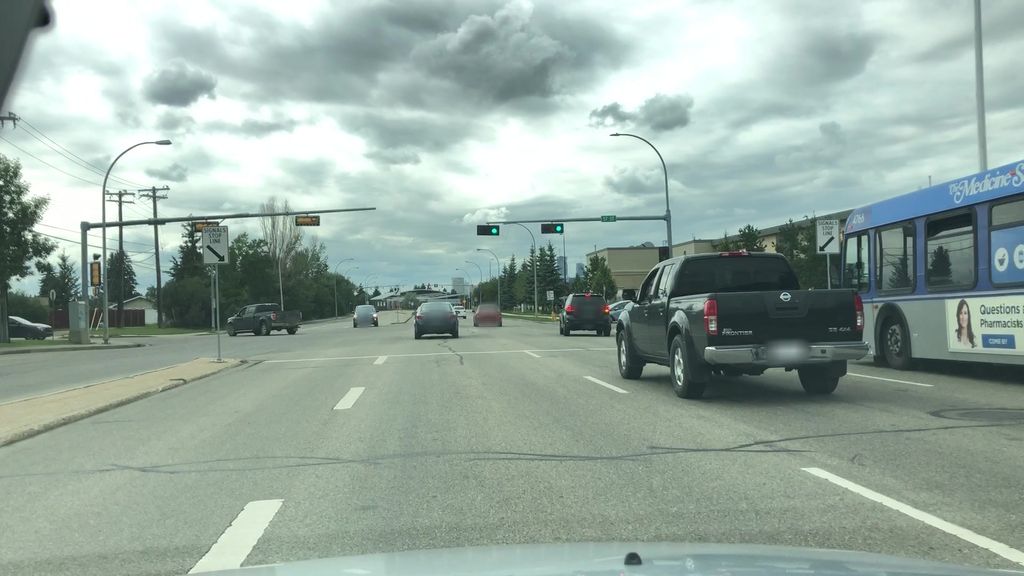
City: edmonton